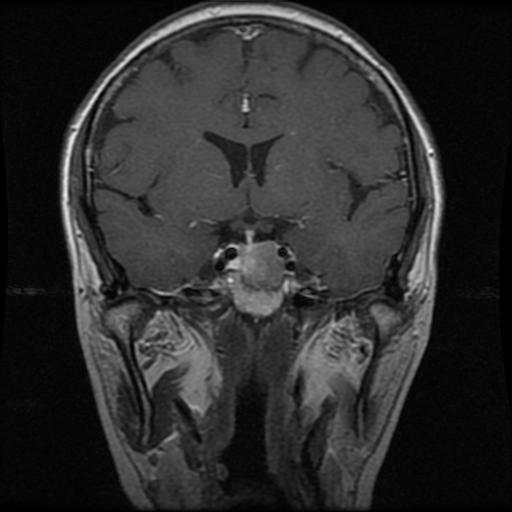
Label: pituitary